Question: I need to convert an image to text. But it's a bit easier than it seems.
The image I'm talking about is not a scanned document or something that is rotated, skewed, and up-side-down. It's a clean screenshot from a game (similar to taking a screenshot of a some text in notepad). I also know exactly how big the text is and where it is, it is also very easy to remove the background and make black on white.
The font will always stay the same (however, I don't know which font). so maybe I could teach something it to read this specific font?
I also need this to be called from a c# application. so I'm looking for some way in c# to say: here's the Bitmap (or path to a bitmap), give me what it says in plain text.
I already tried that tesseract ocr, but it seems that I'm doing something wrong, because it is almost always wrong. The only one that had good results (only a small mistake with having an "at" becoming "a t") was Capture2Text, but I have no idea how to use that in c#.
here's a small sample of what it should be able to read:

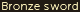
Answer: I use <URL> to recognize your sample image and got "Evorvze SWOYG"; after rescaling it to 300DPI, got "Bronze sword".